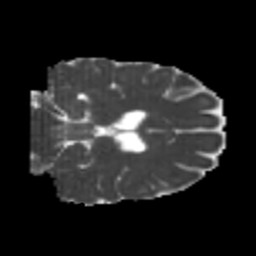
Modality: MD
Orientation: coronal
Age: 25
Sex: female
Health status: healthy
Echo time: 0.074 s